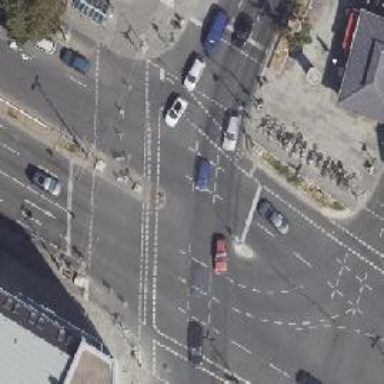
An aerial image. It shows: Road with traffic signals.